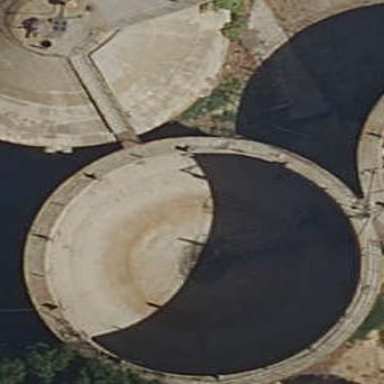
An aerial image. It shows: Storage tank that is man-made.